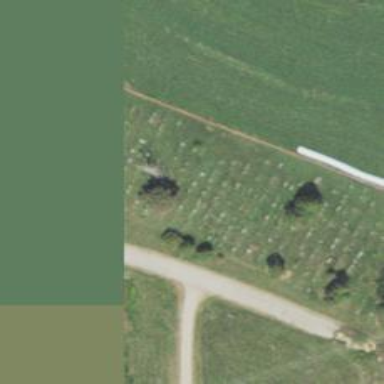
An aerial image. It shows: Cemetery.